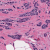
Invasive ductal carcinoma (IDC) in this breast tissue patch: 1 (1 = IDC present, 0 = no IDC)